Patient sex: M
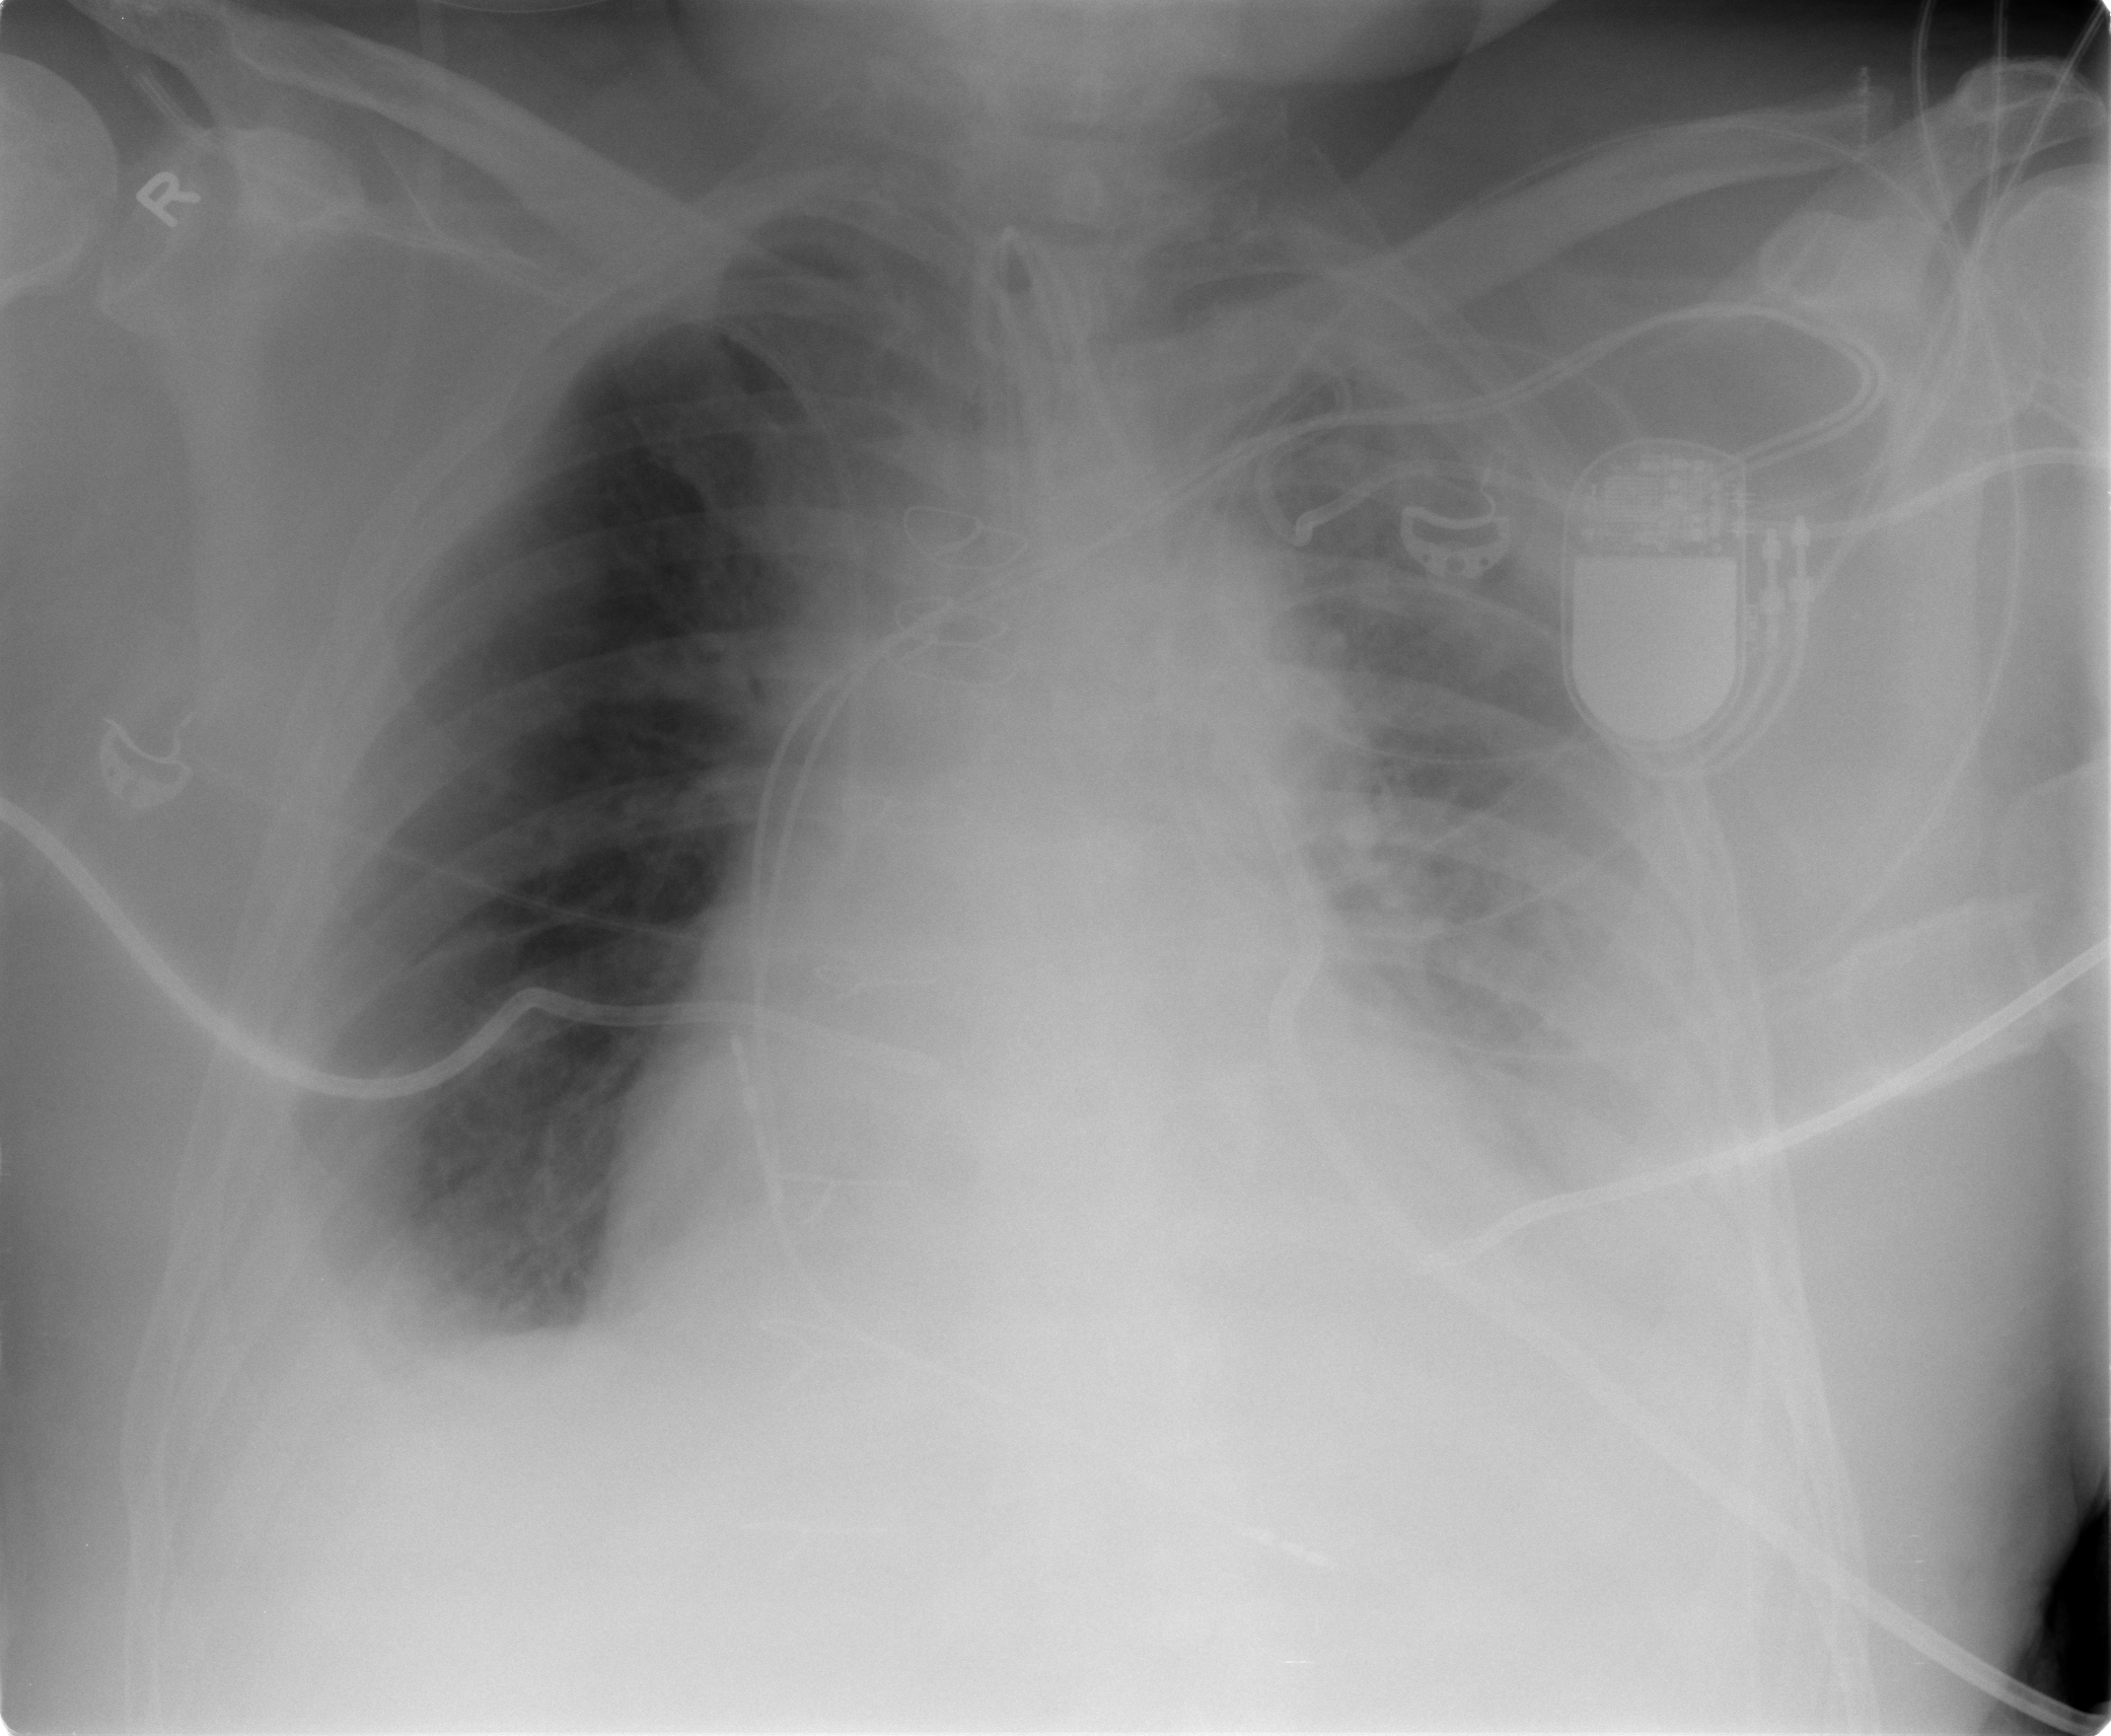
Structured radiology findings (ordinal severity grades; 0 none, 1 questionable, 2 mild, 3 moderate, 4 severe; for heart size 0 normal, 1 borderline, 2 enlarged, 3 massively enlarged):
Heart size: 2
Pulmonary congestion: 2
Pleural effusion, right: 2
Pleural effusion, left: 2
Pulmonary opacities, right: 1
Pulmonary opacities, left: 2
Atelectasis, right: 2
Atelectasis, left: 2